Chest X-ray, AP view. Patient: 40 years old, sex F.
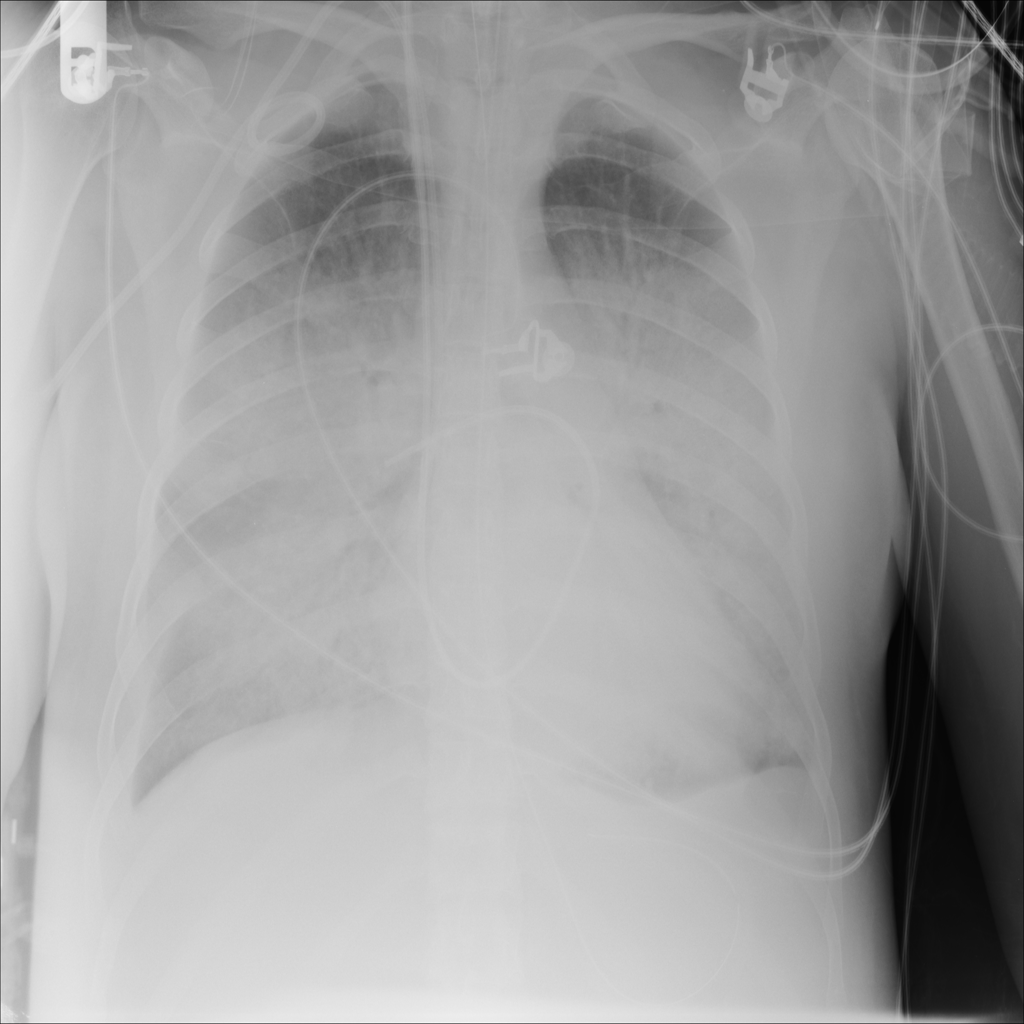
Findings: No Finding